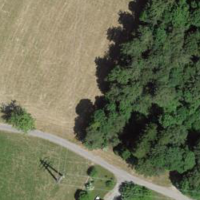
EUNIS habitat code: 41
Species observed at this site:
Lapsana communis